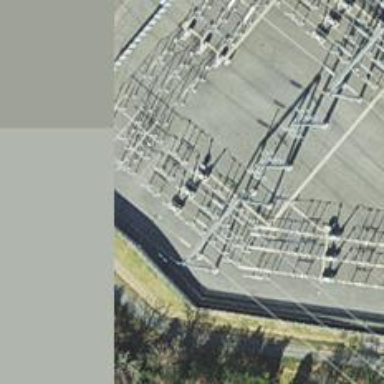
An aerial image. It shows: Switch used for power control.